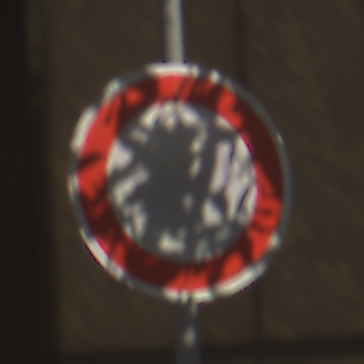
Verkehrszeichen: VerbotFahrzeugeAllerArt
Umgebung: Outdoor, Urban
Tageszeit: MorningAfternoon
Wetter: PartlyCloudy
Licht: Natural
Jahreszeit: NotSpecified
Kontrast: HighContrast